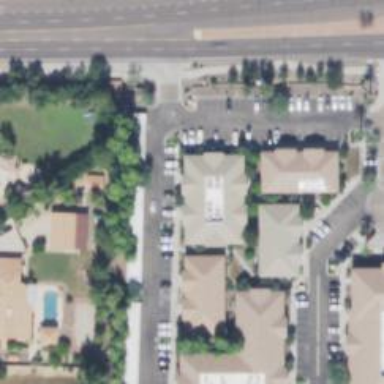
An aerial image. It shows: Healthcare clinic is depicted in the image.